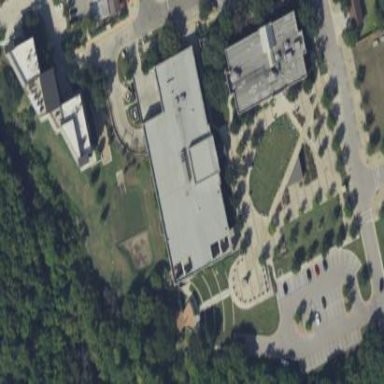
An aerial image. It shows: Community center building.